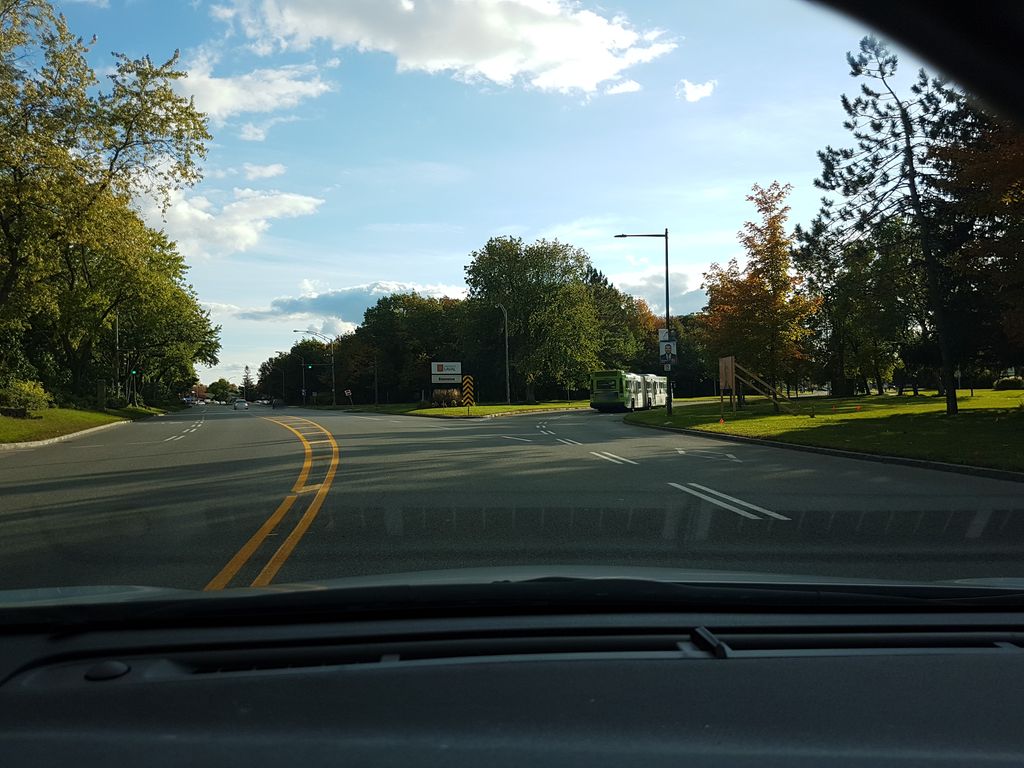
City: quebec_city